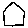
Label: hexagon